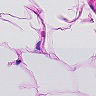
Metastatic tissue present: no